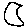
Label: moon